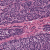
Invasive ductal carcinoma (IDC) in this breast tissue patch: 1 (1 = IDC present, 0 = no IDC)